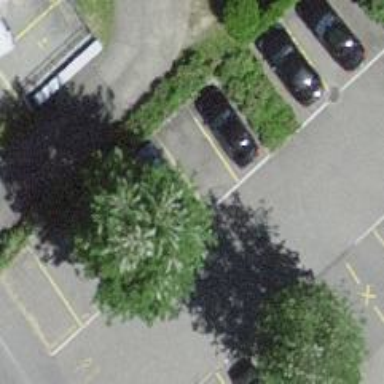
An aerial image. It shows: Street-side parking area.